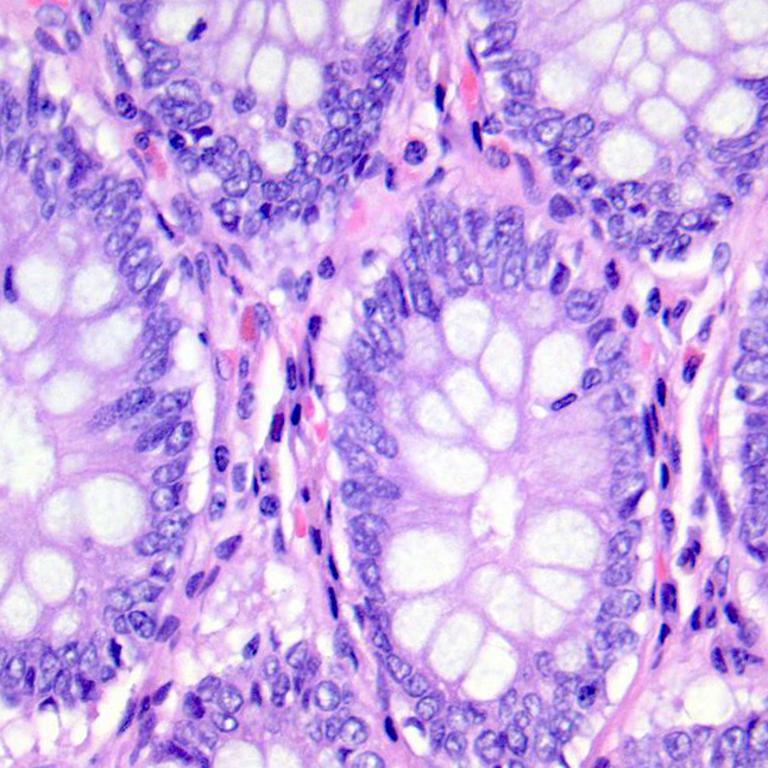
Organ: colon
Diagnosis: benign